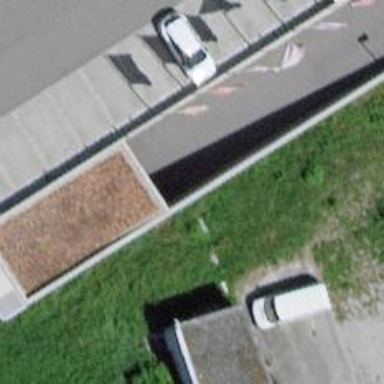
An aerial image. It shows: Parking entrance.